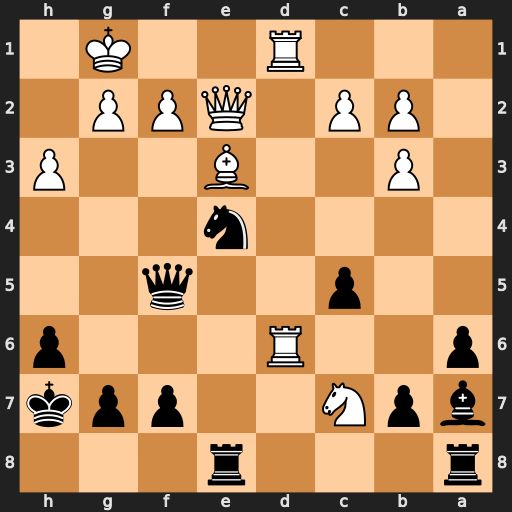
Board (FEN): r3r3/bpN2ppk/p2R3p/2p2q2/4n3/1P2B2P/1PP1QPP1/3R2K1
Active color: b
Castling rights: -
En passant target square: -
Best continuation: Nxd6 Nxa8 Nb5